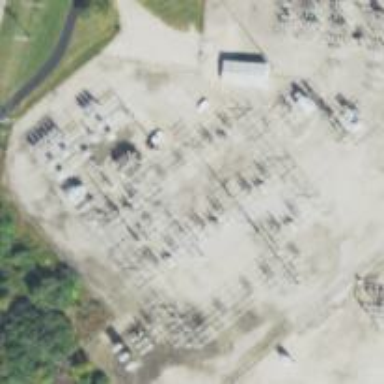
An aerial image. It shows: Power pole.